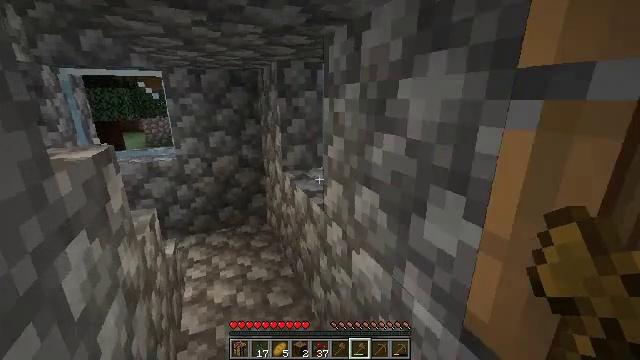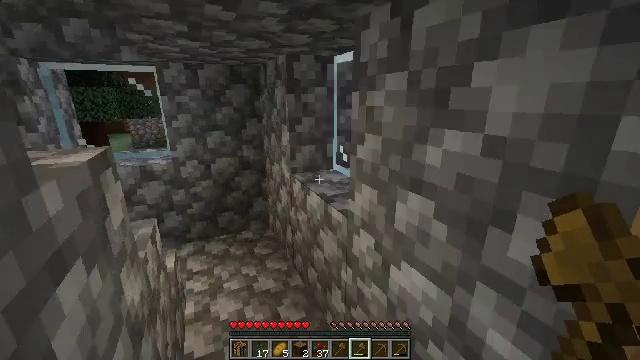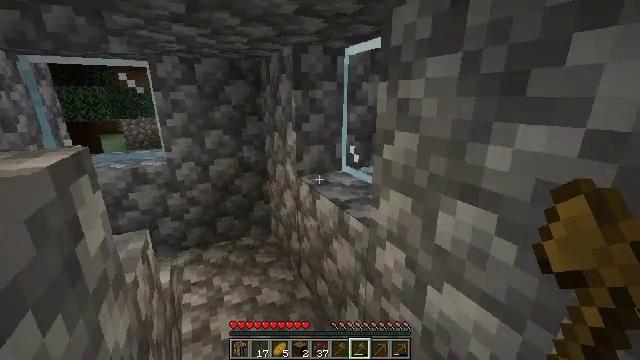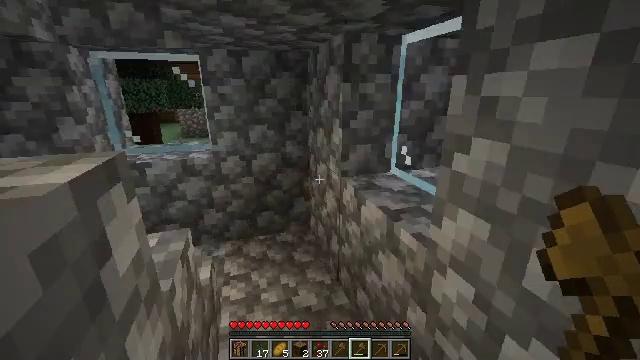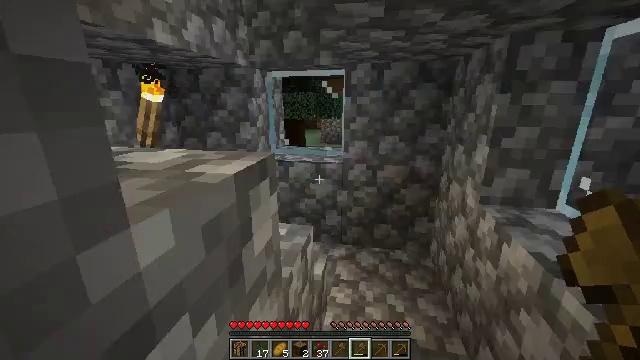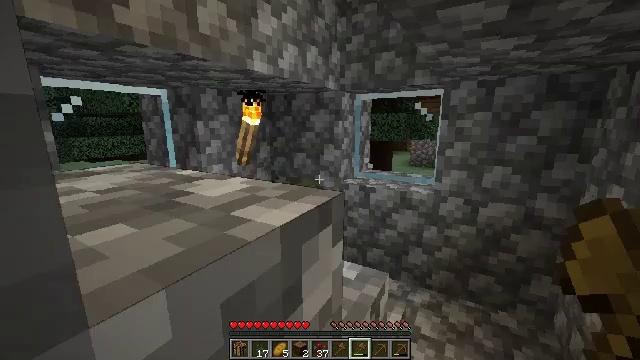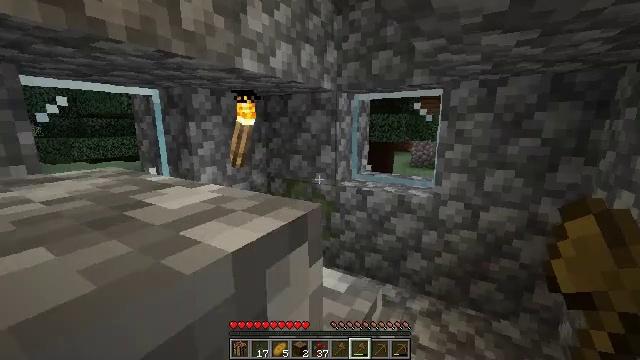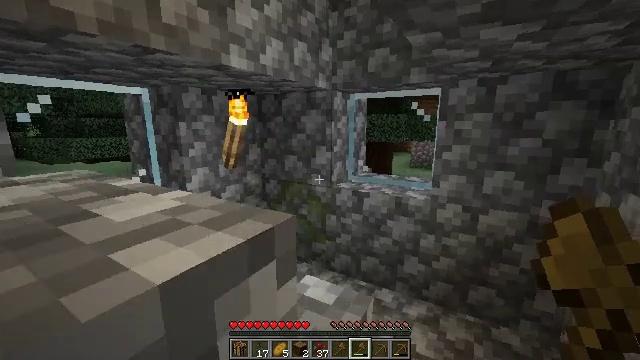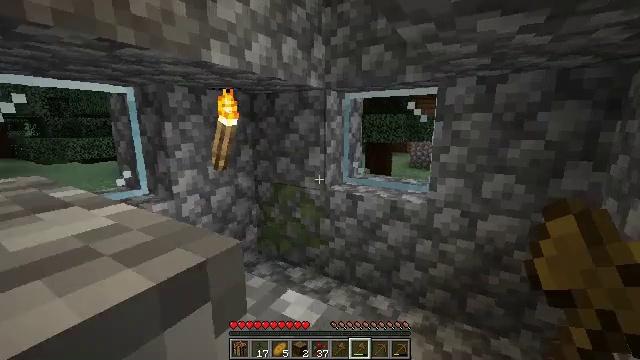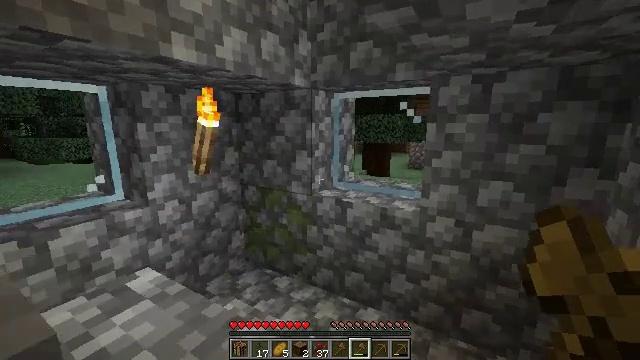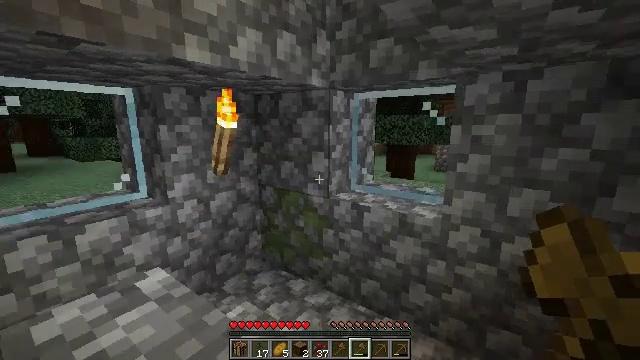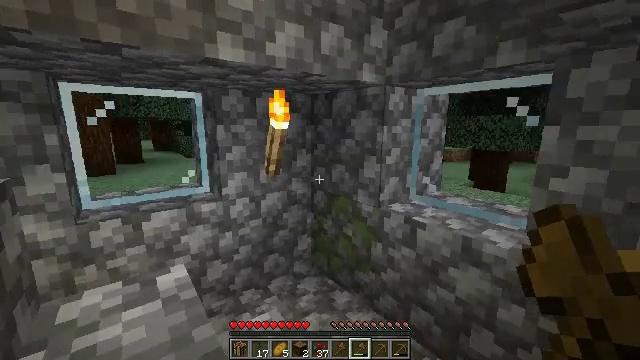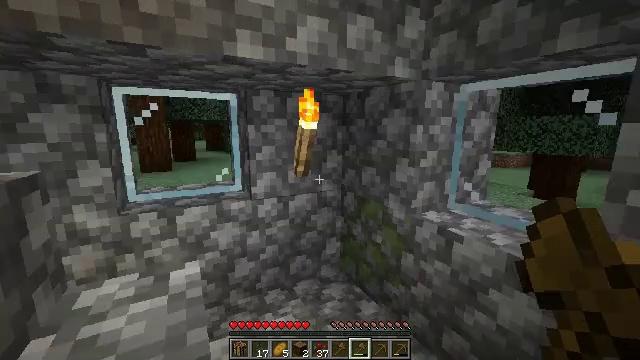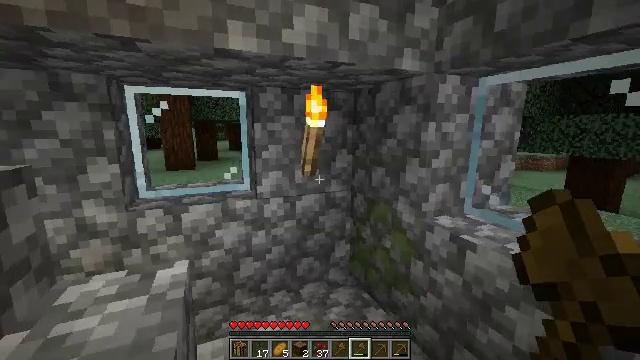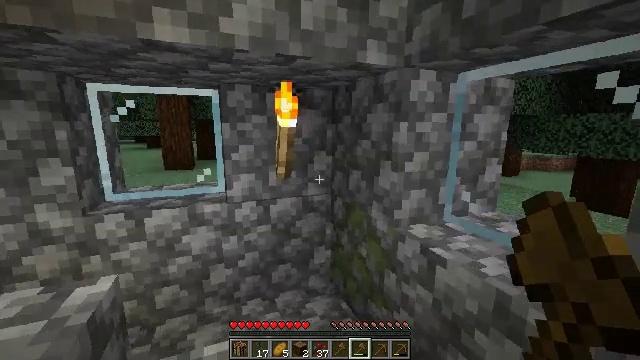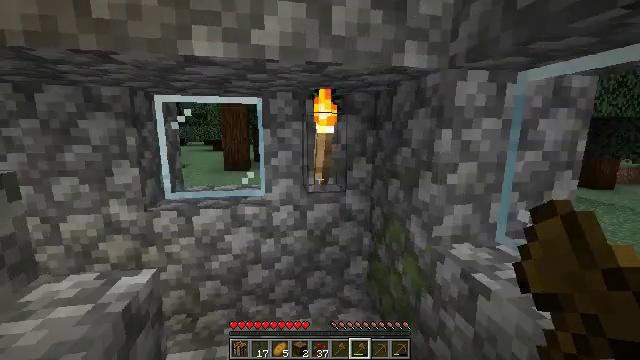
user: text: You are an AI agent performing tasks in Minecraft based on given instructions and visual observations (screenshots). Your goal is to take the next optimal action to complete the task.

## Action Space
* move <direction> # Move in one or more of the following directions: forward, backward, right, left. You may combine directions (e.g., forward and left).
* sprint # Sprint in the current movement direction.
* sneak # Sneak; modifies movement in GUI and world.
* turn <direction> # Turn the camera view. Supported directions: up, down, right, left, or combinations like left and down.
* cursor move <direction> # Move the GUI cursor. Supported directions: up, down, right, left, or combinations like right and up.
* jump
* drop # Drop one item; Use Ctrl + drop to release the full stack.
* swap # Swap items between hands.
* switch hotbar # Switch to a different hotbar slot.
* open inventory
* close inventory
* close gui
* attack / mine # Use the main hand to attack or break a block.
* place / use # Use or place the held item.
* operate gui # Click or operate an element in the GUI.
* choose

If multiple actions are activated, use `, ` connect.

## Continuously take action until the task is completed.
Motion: motion action
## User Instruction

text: Mine the pumpkin from the ground.
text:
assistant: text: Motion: move forward and move left, turn right
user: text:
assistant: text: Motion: move forward
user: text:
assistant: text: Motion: move forward, turn left and down
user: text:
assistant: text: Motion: move forward and move left, turn left and up
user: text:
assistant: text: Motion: move forward and move left, turn left and up
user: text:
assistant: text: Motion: move forward and move left
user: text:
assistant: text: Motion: move forward and move left
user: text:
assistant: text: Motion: move forward
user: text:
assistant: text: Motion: move forward and move right
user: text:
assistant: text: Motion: move forward and move right, turn left
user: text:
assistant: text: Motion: move forward and move right, turn left
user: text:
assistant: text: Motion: move forward and move right, turn left
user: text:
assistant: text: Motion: move forward and move right, turn left
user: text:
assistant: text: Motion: move forward and move right, turn left
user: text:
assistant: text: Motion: move forward and move right, turn left
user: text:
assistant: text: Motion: move forward and move right, turn left and up
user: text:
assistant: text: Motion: move forward and move right, turn left and up
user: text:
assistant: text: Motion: move forward, turn left and up
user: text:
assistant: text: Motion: turn left and up
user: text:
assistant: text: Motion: turn left and up
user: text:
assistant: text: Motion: turn left and up
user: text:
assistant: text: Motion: turn left and up
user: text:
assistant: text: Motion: turn left
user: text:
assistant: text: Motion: turn left and down
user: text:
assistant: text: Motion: move forward, turn left and down
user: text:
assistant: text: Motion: move forward, turn left and down
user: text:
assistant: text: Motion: move forward, turn left and down
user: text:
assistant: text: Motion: move forward
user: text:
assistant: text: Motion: move forward
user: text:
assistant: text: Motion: move forward and move left